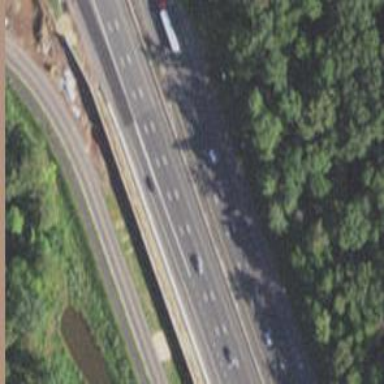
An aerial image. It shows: Asphalt motorway.